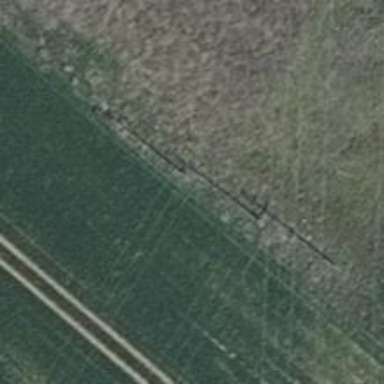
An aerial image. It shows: Power pole.